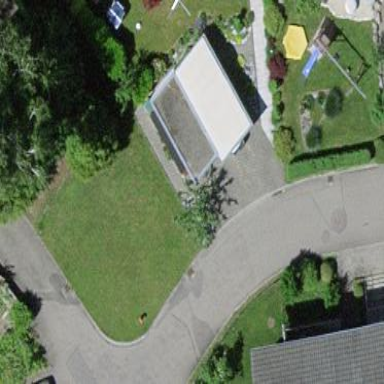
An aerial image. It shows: Garage.